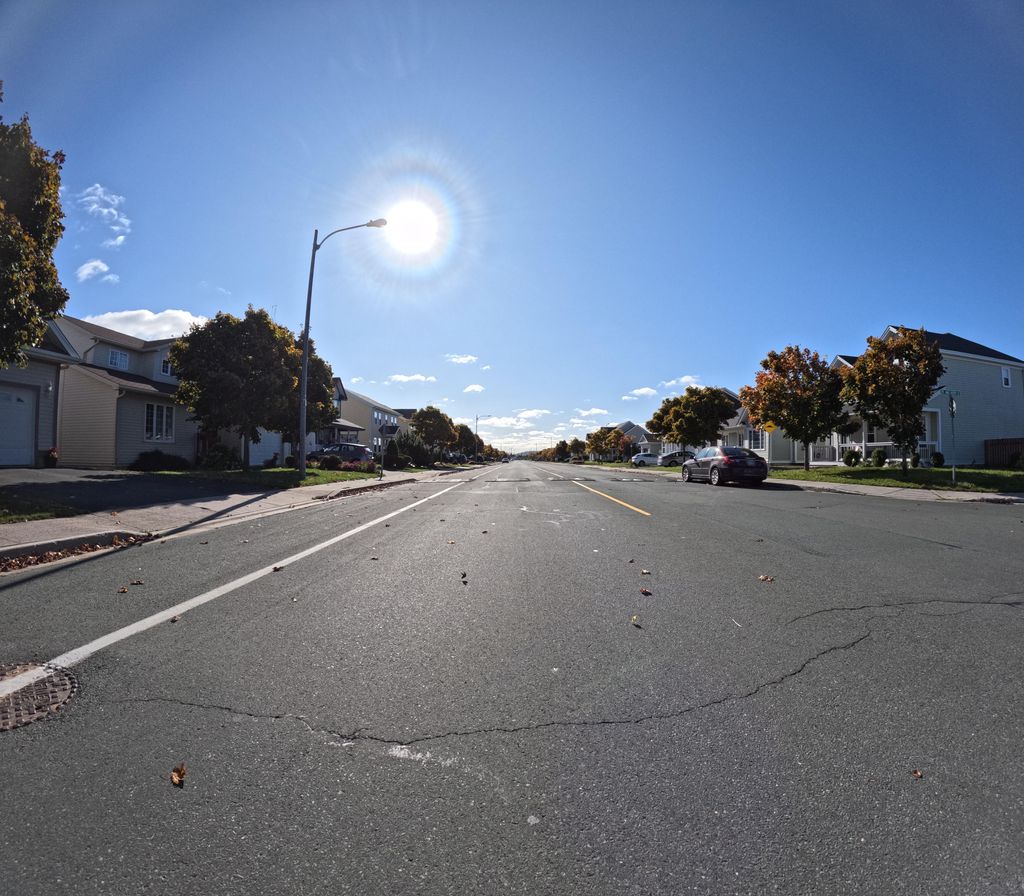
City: st_johns